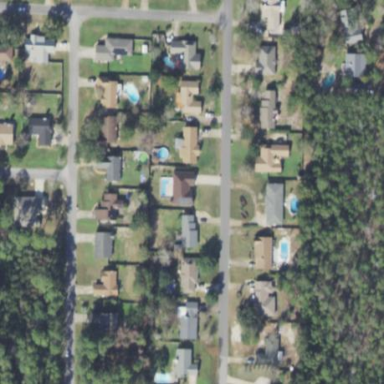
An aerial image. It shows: Residential area composed of single-family homes.